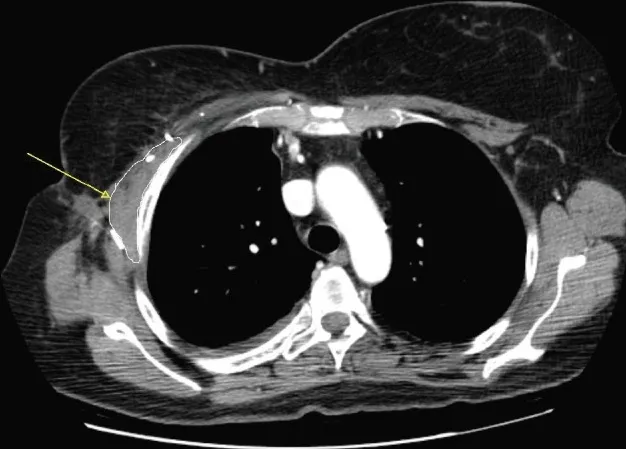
An axial CT scan, after 12 months of treatment, showing an initial downsizing of the lesion, contoured by a white line.
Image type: radiology (ct)